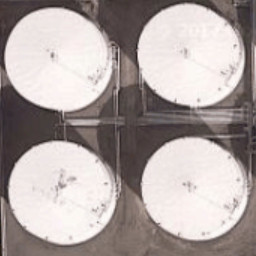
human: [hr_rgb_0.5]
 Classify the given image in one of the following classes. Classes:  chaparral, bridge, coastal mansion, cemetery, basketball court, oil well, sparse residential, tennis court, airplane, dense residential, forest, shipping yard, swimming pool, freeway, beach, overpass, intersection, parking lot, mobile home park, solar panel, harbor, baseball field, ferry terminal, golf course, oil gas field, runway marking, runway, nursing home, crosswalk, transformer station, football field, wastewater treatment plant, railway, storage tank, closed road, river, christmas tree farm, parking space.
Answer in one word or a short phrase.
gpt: storage tank